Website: apple
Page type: customer-info-address
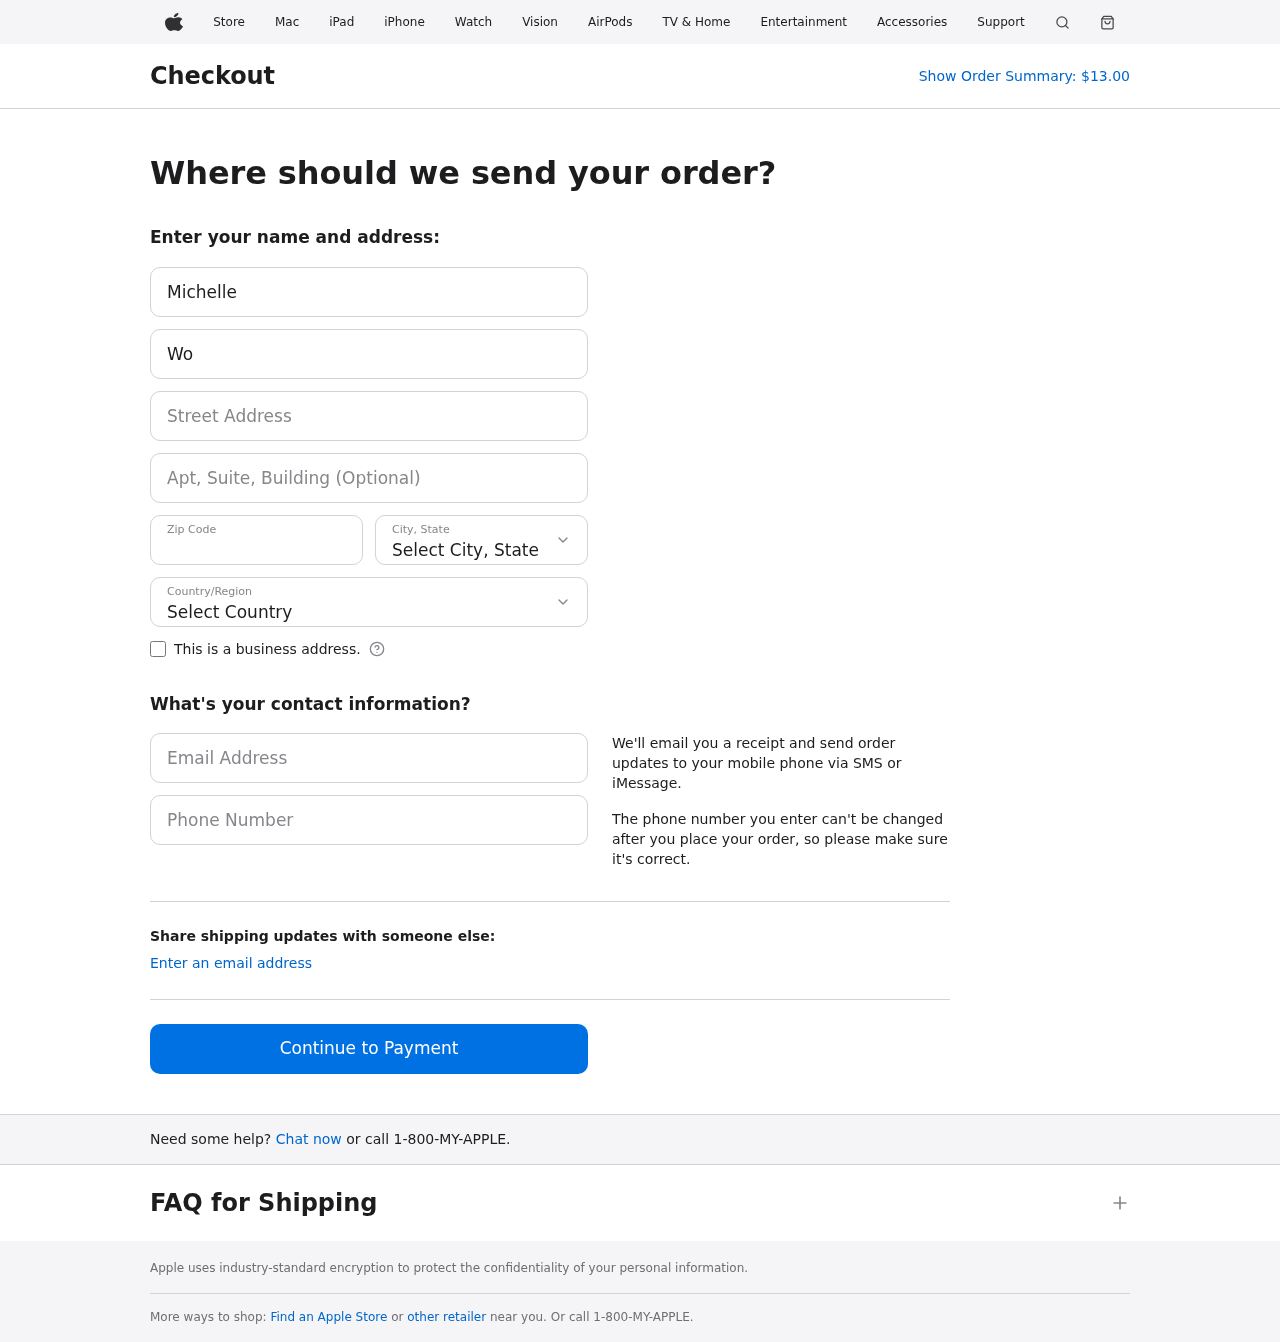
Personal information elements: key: PII_CITY_STATE
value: North Luis, CA
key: PII_COUNTRY
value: United States
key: PII_EMAIL
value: mwolf@hotmail.com
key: PII_FIRSTNAME
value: Michelle
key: PII_LASTNAME
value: Wolf
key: PII_PHONE
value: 9679735308
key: PII_POSTCODE
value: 56696
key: PII_STREET
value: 3340 Ian Station
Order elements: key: ORDER_TOTAL
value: $13.00